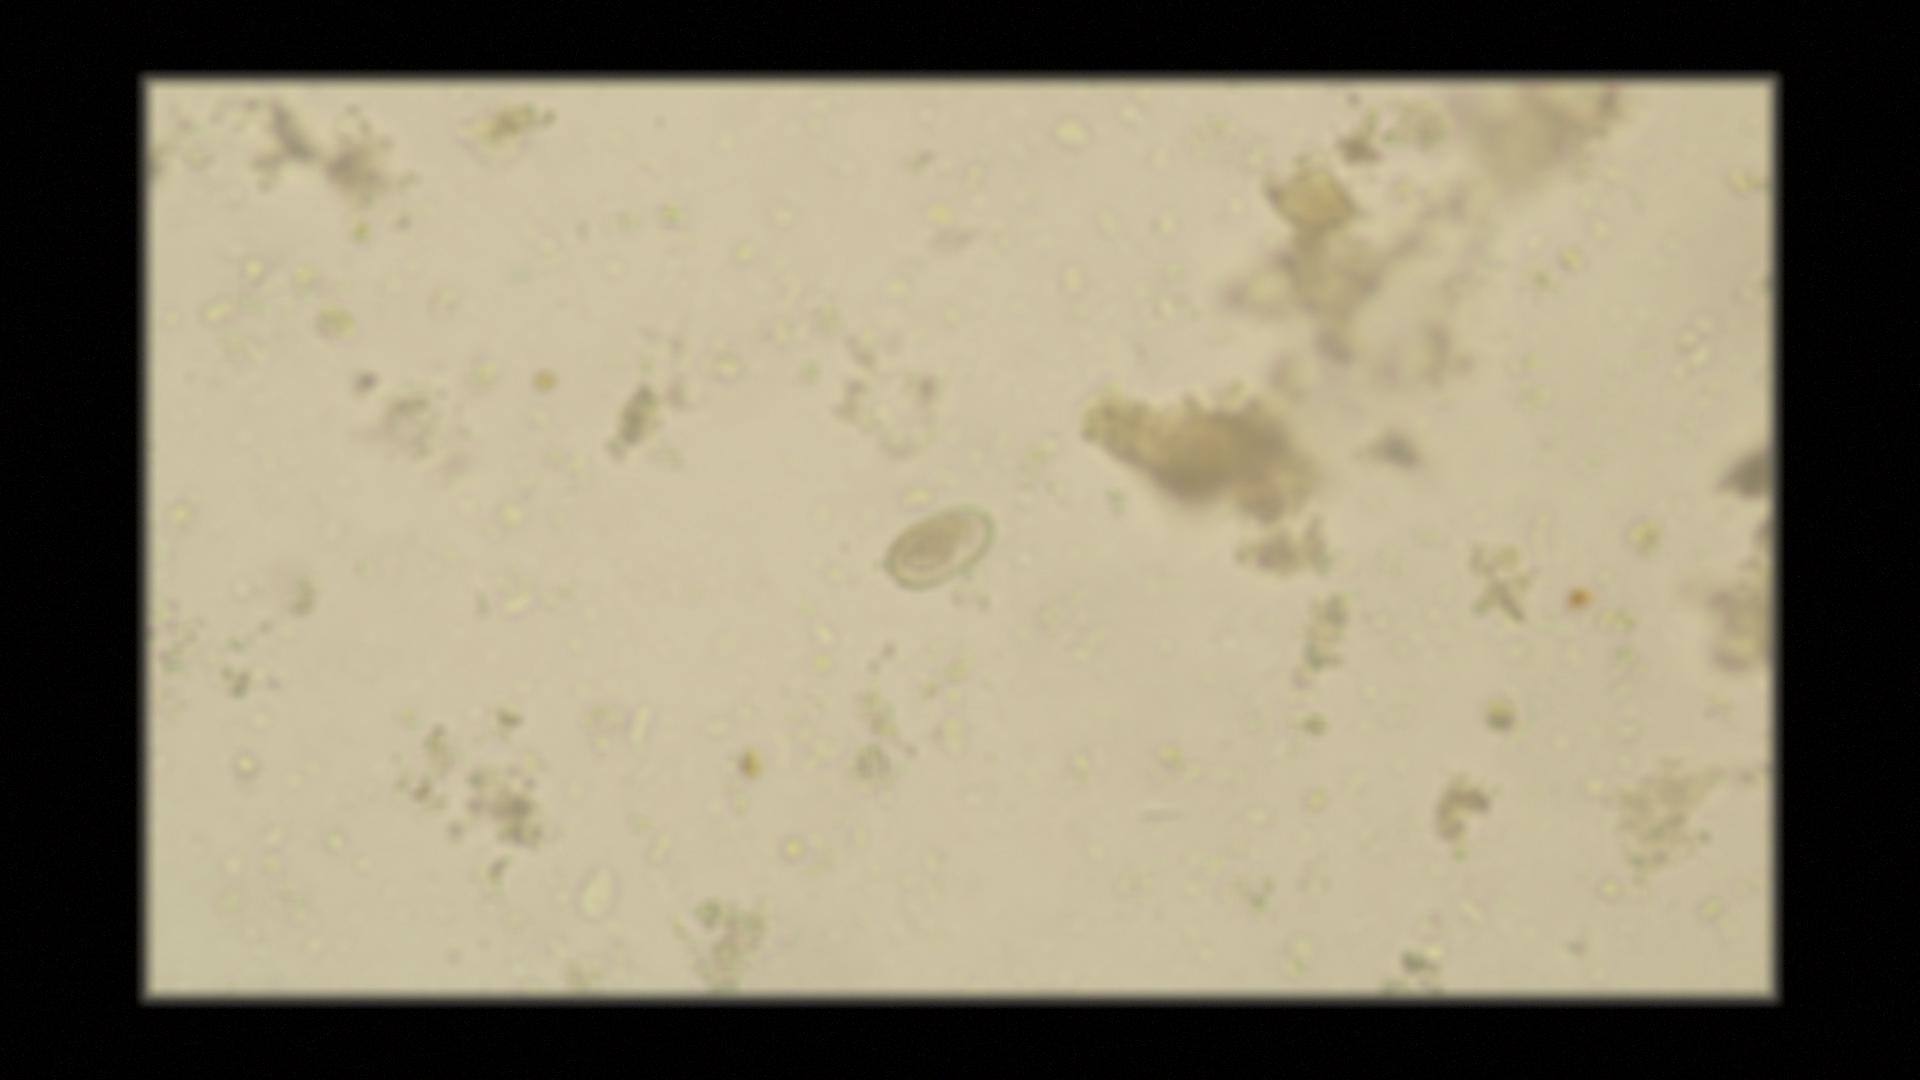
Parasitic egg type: Capillaria philippinensis